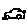
Label: car